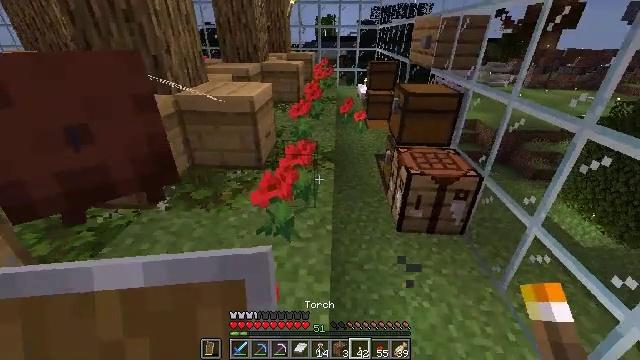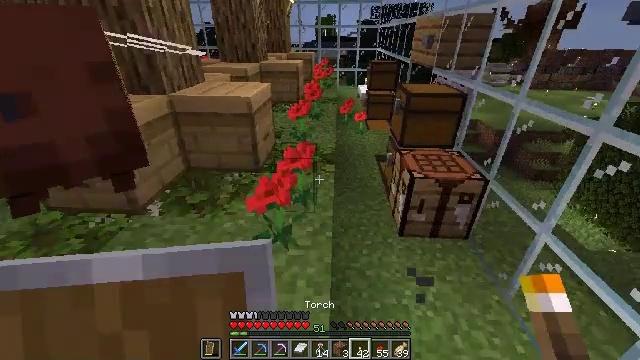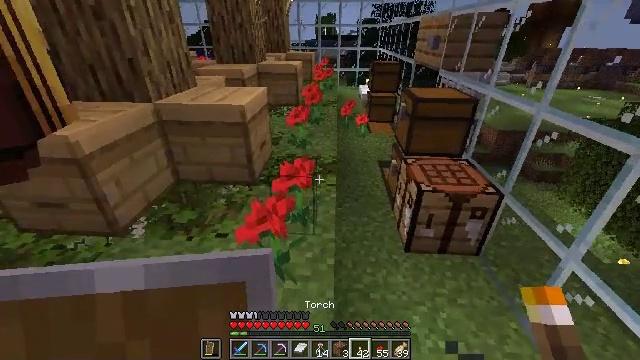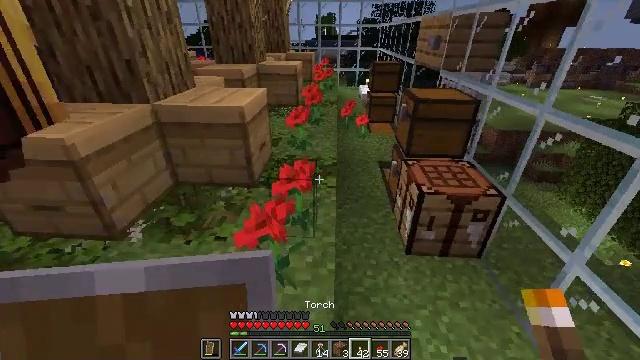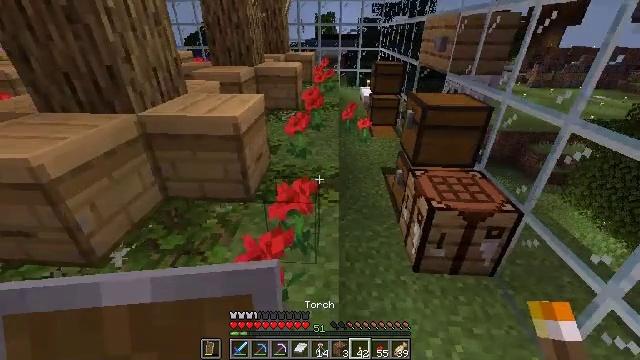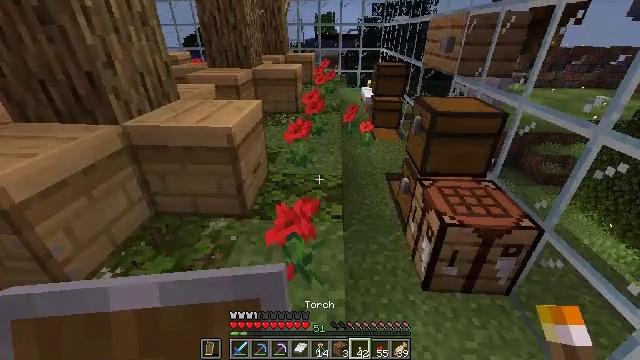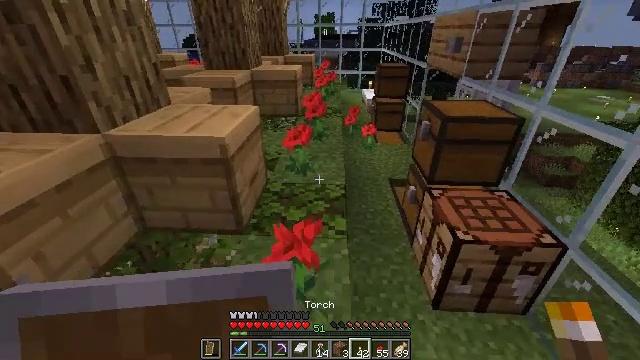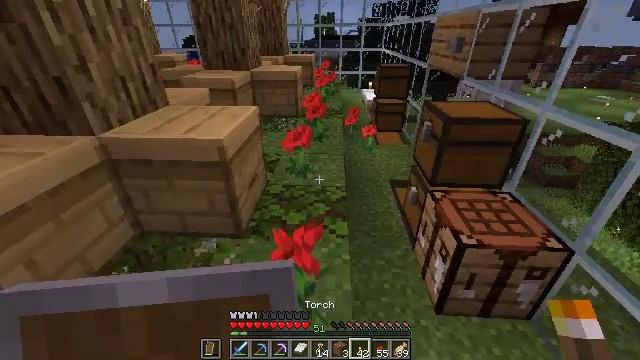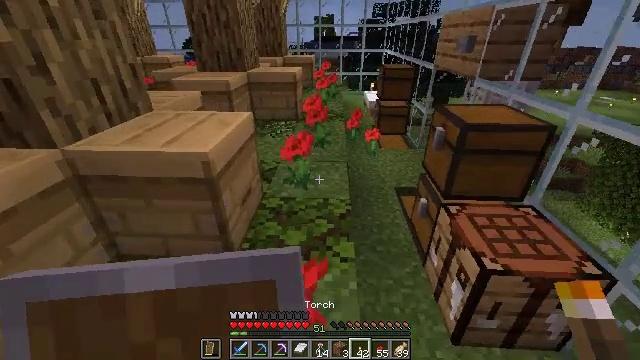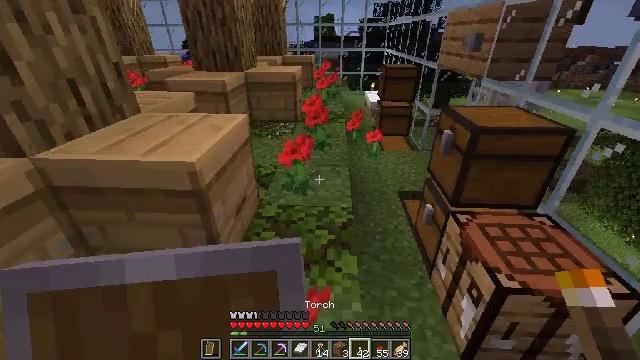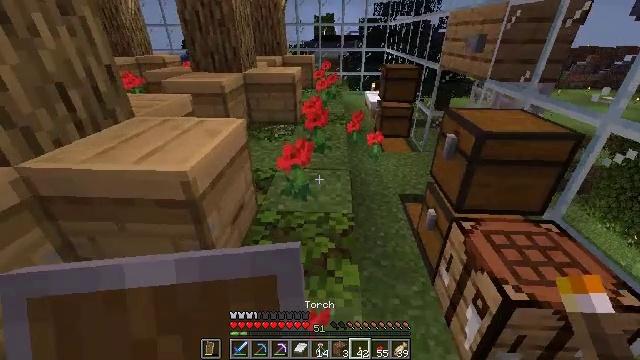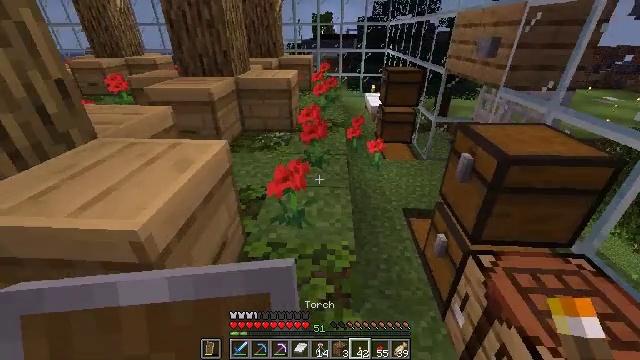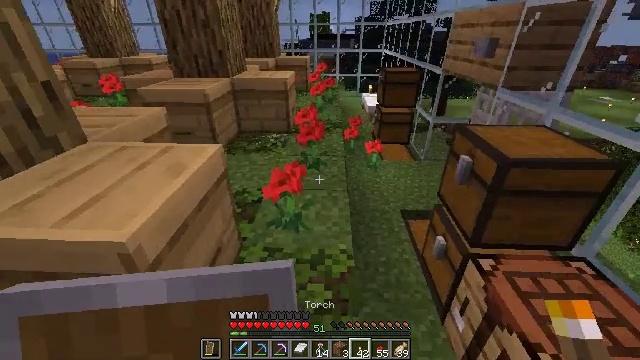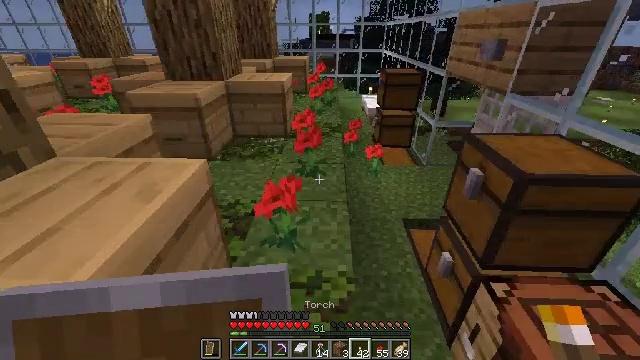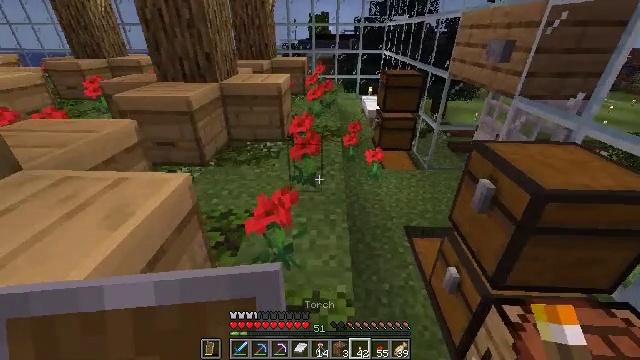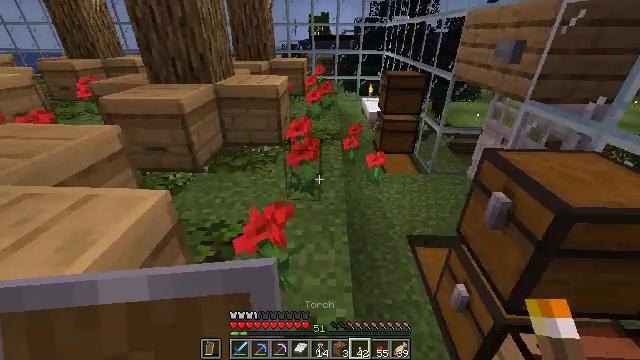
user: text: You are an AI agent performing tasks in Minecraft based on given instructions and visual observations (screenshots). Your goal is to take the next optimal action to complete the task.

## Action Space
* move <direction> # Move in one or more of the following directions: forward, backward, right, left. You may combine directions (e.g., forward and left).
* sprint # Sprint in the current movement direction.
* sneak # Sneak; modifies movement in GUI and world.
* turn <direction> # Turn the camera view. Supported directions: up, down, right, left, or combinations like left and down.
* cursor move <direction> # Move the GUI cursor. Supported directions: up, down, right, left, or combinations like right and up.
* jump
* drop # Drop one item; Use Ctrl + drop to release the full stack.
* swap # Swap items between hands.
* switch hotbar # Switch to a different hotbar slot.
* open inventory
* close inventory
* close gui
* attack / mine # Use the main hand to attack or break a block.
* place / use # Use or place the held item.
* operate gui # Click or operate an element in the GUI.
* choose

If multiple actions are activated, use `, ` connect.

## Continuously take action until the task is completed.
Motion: motion action
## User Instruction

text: Get a honey block by mixing honey bottles in the crafting table.
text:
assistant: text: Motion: move forward
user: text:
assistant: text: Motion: move forward
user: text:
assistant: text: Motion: move forward
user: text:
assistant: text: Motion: move forward
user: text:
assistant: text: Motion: move forward
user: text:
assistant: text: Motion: move forward
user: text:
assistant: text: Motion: move forward
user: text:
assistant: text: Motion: move forward
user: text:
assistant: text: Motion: move forward
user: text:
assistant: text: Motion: move forward
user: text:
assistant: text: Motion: move forward
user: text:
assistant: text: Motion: move forward
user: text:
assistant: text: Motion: move forward
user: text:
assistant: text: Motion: move forward
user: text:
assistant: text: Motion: move forward
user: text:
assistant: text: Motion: move forward
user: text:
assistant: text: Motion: move forward
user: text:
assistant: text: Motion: move forward
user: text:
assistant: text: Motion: move forward
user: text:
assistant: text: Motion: move forward
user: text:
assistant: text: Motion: move forward
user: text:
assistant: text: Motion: move forward
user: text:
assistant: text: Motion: move forward
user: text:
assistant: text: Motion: move forward
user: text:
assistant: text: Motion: move forward
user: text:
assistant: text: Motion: move forward
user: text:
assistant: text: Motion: move forward
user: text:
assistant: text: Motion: move forward
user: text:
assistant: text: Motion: move forward
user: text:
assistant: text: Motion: move forward